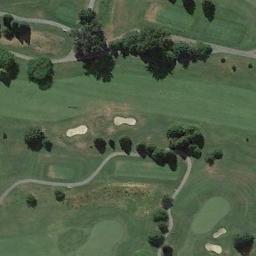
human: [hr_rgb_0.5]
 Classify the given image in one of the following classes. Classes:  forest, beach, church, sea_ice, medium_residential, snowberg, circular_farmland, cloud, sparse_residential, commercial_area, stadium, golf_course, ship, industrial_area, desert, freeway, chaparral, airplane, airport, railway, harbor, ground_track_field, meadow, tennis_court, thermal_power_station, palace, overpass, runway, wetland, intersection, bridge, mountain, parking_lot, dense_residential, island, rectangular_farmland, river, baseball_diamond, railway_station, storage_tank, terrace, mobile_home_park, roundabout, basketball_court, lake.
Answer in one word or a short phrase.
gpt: golf_course